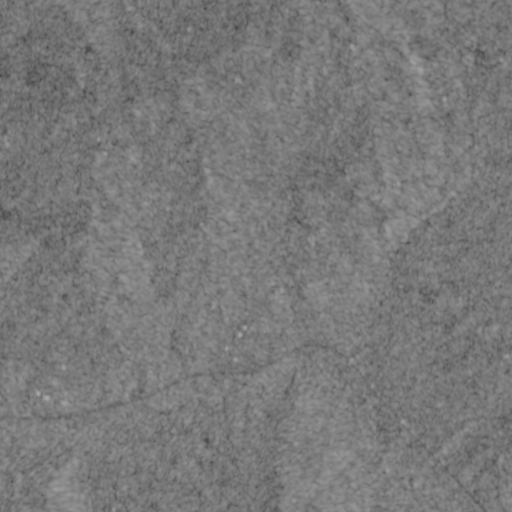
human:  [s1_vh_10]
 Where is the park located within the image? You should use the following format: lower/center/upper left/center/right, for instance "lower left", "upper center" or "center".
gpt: The park is located in the lower left of the image.
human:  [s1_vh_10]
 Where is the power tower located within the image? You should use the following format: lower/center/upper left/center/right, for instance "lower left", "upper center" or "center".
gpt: The power tower is located in the upper of the image.
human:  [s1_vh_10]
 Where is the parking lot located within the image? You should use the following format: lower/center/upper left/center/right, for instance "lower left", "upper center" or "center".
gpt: There is no parking lot in the image.

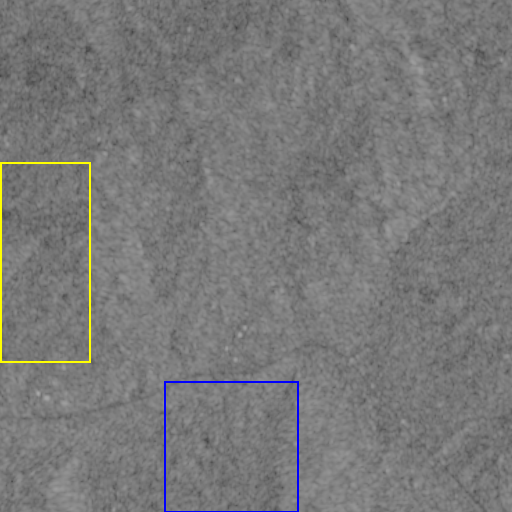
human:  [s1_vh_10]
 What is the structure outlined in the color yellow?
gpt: The structure outlined in yellow is a crop field.
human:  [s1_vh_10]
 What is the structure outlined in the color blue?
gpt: The structure outlined in blue is a park.
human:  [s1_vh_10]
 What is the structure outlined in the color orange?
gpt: There is no orange outline.